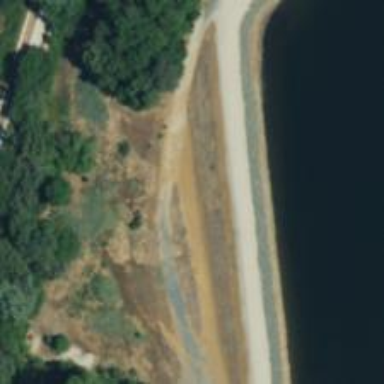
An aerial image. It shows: Dam along waterway.